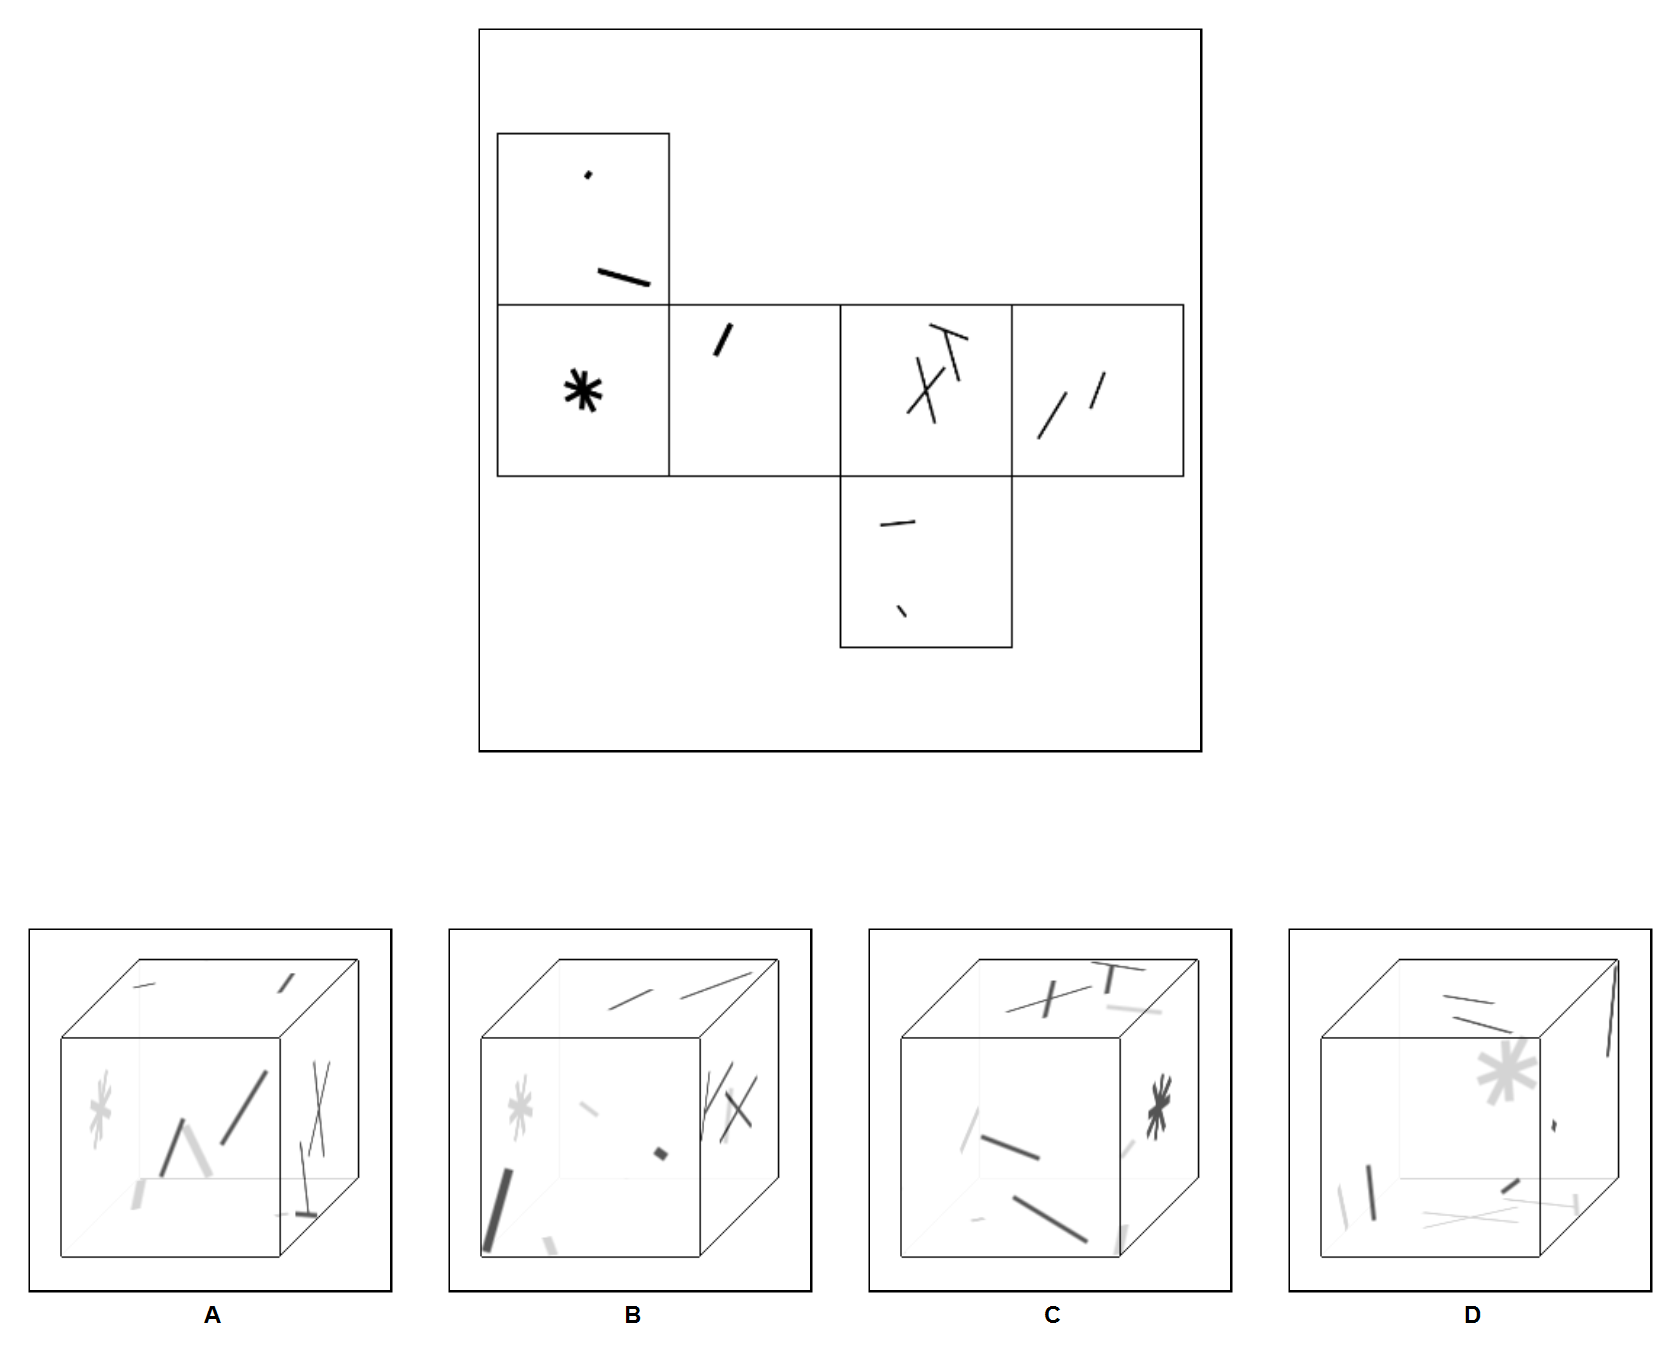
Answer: B